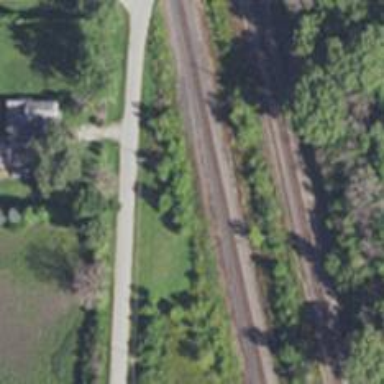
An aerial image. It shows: Abandoned railway.